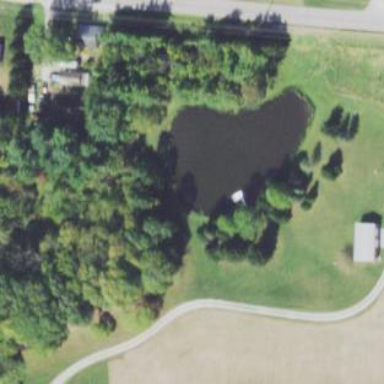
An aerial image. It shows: Peaceful pond surrounded by nature.